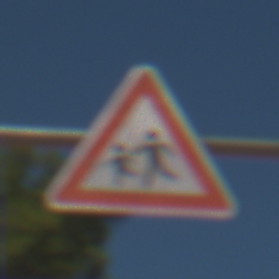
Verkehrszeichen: KinderRechts
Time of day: MorningAfternoon
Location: Outdoor (Nature)
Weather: Clear
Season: Summer
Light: Natural